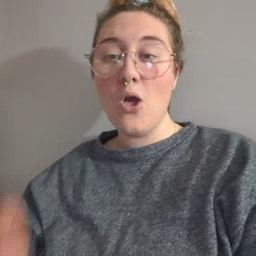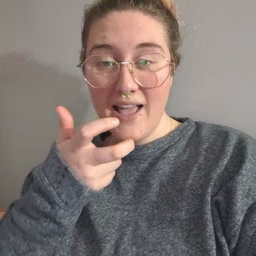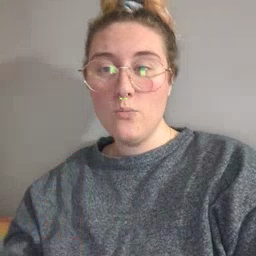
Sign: radio